Question:
I have a 'JPanel'(named mainJP) which has a few buttons and labels (uses 'BorderLayout'). Next it adds another 'JPanel' (named JP1) and inside it a 'ScrollPane' with a 'JTable'. I want to be able to resize JP2 and in turn all its child components ('ScrollPane' and 'JTable'). So that I can see few more rows of the 'JTable' without having to scroll. Also inorder to resize JP1, other siblings of JP1 should adjust themselves. Not sure how to achieve that.
As the image shows I already have a few features implemented - to entirely delete JP1, to expand/collapse JP1 view, to delete and add rows in the 'JTable'.
So basically I want to be able to drag the mouse at bottom border of JP1 to vertically increase the size of JP1 and its child components ('ScrollPane' and 'JTable').
As described in a few of the below solutions, I am still confused at which level should I incorporate a 'JSpiltPane' - as it allows only adding 2 components. I think all the JP1 should be in the 'JSplitPane'. However there can be more than one JP1 components and they are dynamically added.
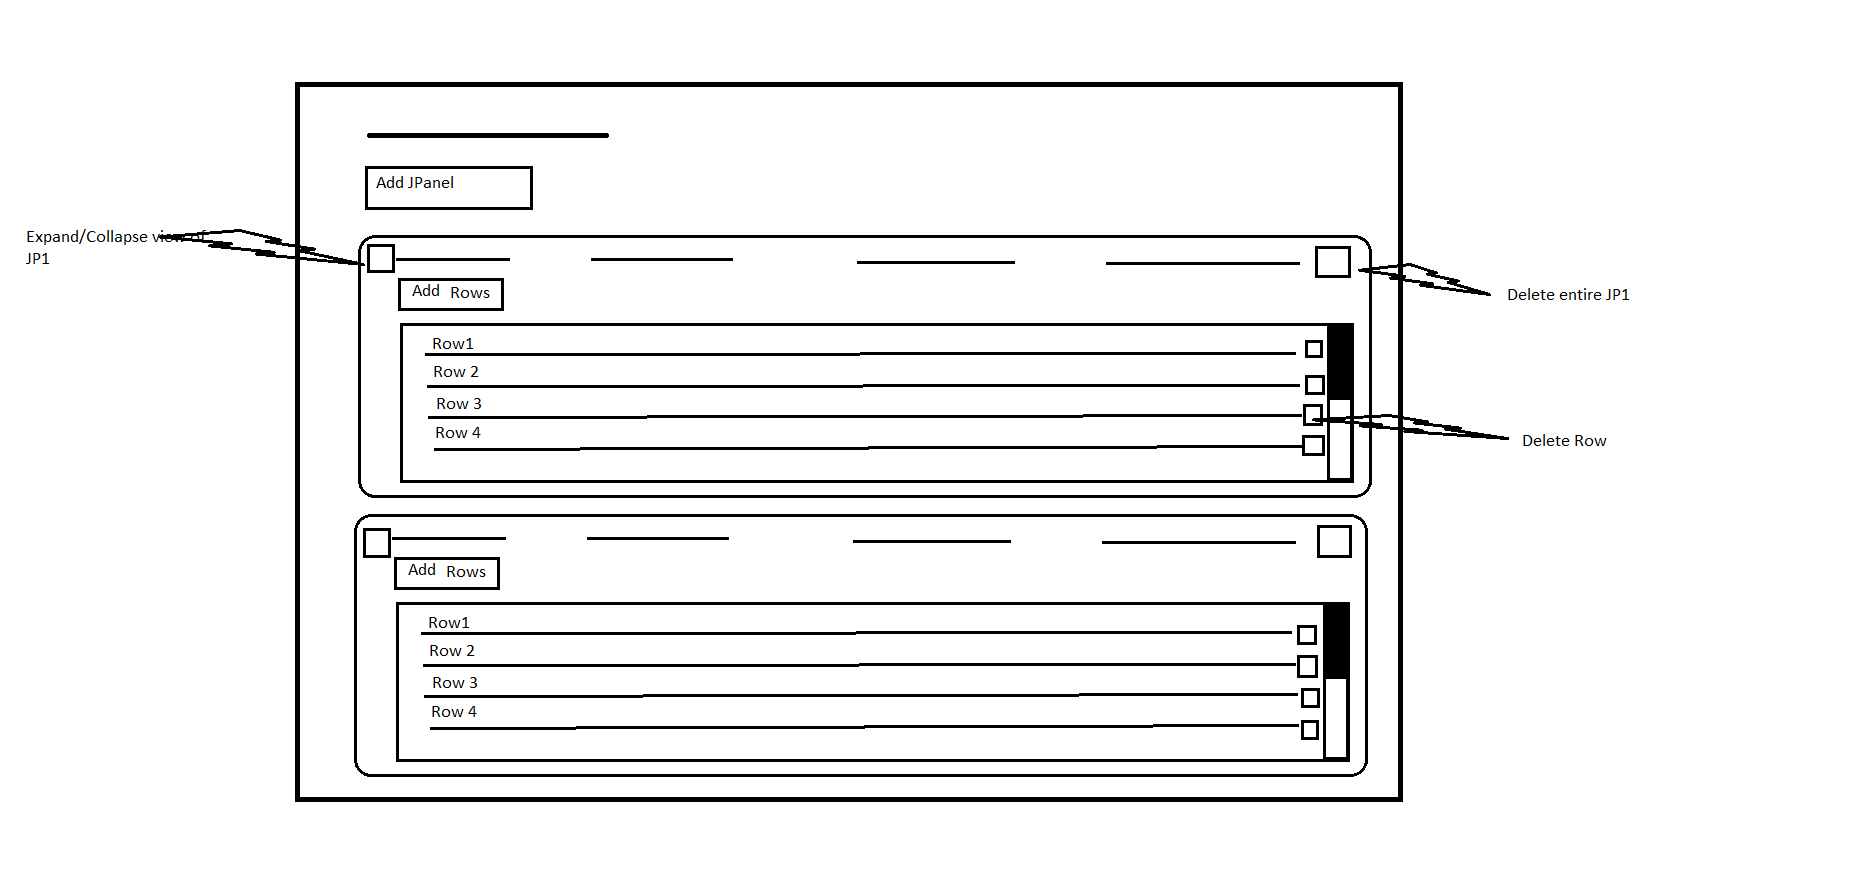
Answer: To add extra components to the JSplitPane is easy. Put a JPanel in each pane you want to show your components, then add the components to this panel -- you can customize the layout as needed.
Something like this will put a JSplitPane in an already create JFrame, add a JPanel to each Pane, and then add some JLabels to the left side, a JTextField to the right. The splitpane will expand to the size of the JFrame it's in.
'''
JSplitPane splitPane = new JSplitPane();
JPanel leftPanel = new JPanel();
JPanel rightPanel = new JPanel();
JLabel label1 = new JLabel();
JLabel label2 = new JLabel();
JTextField textField = new JTextField();
GridBagConstraints gBC = new GridBagConstraints();
getContentPane().setLayout(new GridBagLayout());
leftPanel.setLayout(new GridBagLayout());
rightPanel.setLayout(new GridBagLayout());
// I'm not going to bother doing any layout of the label or textfield here
leftPanel.add(label1, new GridBagConstraints());
leftPanel.add(label2, new GridBagConstraints());
rightPanel.add(textField, new GridBagConstraints());
splitPane.setLeftComponent(leftPanel);
splitPane.setRightComponent(rightPanel);
gBC.fill = GridBagConstraints.BOTH;
gBC.weightx = 1.0;
gBC.weighty = 1.0;
getContentPane().add(splitPane, gBC);
pack();
'''